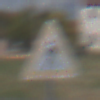
Verkehrszeichen: FussgaengerRechts
Umgebung: Outdoor, Suburban
Tageszeit: MorningAfternoon
Wetter: PartlyCloudy
Licht: Natural
Jahreszeit: NotSpecified
Kontrast: HighContrast